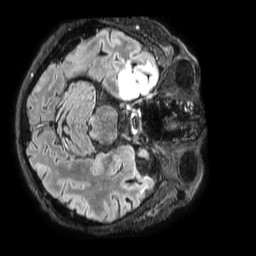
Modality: FLAIR
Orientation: axial
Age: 67
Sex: male
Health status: ill
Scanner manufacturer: philips
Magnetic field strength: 3 T
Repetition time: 4.8 s
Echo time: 0.34 s